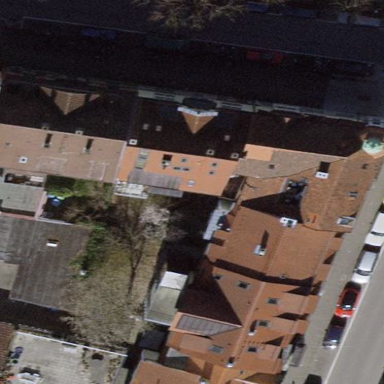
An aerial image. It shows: Terrace building.